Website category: sports
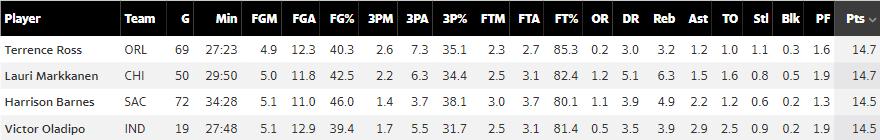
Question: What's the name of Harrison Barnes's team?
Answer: SAC

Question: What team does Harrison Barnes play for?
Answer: SAC

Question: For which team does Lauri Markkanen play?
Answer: CHI

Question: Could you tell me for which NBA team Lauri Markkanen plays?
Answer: CHI

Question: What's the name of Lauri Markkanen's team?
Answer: CHI

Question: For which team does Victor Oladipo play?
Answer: IND

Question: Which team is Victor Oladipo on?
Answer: IND

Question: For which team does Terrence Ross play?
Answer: ORL

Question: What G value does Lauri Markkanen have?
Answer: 50

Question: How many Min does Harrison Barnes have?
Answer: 34:28

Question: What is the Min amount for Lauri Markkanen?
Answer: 29:50

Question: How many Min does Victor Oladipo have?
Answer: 27:48

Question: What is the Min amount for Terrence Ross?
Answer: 27:23

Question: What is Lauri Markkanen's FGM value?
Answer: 5.0

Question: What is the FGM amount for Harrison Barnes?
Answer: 5.1

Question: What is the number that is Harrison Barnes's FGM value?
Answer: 5.1

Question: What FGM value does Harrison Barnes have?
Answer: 5.1

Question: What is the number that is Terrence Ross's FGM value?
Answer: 4.9

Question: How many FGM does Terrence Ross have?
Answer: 4.9

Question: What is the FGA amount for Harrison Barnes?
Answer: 11.0

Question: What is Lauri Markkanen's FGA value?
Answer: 11.8

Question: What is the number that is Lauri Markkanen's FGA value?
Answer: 11.8

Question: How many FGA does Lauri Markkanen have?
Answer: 11.8

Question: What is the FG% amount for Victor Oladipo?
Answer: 39.4

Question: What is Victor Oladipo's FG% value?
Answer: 39.4

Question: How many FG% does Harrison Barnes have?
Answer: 46.0

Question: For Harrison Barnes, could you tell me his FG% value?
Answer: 46.0

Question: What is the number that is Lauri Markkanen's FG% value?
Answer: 42.5

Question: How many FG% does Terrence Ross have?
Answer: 40.3

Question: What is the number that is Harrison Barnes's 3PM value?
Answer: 1.4

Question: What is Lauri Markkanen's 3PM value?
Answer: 2.2

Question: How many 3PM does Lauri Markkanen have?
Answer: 2.2

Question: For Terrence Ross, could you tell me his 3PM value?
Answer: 2.6

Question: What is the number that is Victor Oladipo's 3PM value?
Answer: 1.7

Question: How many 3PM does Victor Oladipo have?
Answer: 1.7

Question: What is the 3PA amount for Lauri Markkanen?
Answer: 6.3

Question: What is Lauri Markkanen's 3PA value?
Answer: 6.3

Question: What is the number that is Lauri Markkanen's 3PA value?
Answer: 6.3

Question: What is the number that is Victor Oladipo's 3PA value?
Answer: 5.5

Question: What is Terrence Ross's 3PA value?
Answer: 7.3

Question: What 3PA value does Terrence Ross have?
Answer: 7.3

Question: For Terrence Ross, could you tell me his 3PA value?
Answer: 7.3

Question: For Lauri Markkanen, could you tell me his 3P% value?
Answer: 34.4

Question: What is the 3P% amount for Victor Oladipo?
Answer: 31.7

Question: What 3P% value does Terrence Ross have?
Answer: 35.1

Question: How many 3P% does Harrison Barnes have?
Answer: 38.1

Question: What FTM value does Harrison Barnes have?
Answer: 3.0

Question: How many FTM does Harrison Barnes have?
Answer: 3.0

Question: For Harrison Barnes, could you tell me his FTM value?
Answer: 3.0

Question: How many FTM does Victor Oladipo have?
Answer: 2.5

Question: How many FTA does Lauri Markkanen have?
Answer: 3.1

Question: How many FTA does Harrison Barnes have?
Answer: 3.7

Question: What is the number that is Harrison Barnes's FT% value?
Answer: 80.1

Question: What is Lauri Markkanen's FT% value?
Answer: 82.4

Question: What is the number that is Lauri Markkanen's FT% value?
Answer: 82.4

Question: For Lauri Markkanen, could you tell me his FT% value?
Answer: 82.4

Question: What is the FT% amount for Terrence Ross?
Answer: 85.3

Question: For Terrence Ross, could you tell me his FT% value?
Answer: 85.3

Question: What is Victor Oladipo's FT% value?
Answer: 81.4

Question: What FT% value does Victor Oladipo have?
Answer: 81.4

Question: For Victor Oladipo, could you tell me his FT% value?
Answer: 81.4

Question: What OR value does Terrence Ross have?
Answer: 0.2

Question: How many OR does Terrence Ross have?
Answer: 0.2

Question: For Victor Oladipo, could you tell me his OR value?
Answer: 0.5